Question: How to change text position for different button states?
On image you can see how its look like now:

'''
<?xml version="1.0" encoding="utf-8"?>
<selector xmlns:android="http://schemas.android.com/apk/res/android" >
<item android:state_pressed="true">
<layer-list xmlns:android="http://schemas.android.com/apk/res/android">
<item android:top="4dp">
<shape android:shape="rectangle">
<solid android:color="#DCDBDB" />
<corners android:radius="7dp" />
<stroke android:width="1dp" android:color="#B1B1B1"/>
</shape>
</item>
<item android:bottom="4.5dp" android:left="1.5dp" android:right="1.5dp" android:top="5.5dp">
<shape android:shape="rectangle" android:gravity="bottom">
<solid android:color="#F2F1F1" />
<corners android:radius="6dp" />
<stroke android:width="1dp" android:color="#FFFFFF"/>
</shape>
</item>
</layer-list>
</item>
<item>
<layer-list xmlns:android="http://schemas.android.com/apk/res/android">
<item>
<shape android:shape="rectangle">
<solid android:color="#DCDBDB" />
<corners android:radius="7dp" />
<stroke android:width="1dp" android:color="#B1B1B1"/>
</shape>
</item>
<item android:bottom="8.5dp" android:left="1.5dp" android:right="1.5dp" android:top="1.5dp">
<shape android:shape="rectangle">
<solid android:color="#F2F1F1" />
<corners android:radius="6dp" />
<stroke android:width="1dp" android:color="#FFFFFF"/>
</shape>
</item>
</layer-list>
</item>
</selector>
'''
Few days ago I asked similar question - <URL>.
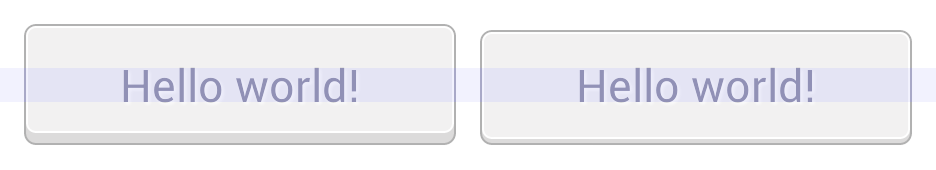
Answer: You will need to create a custom 'Button' and override the methods for changing it's state in order to customize it's gravity based on the current state.
For example here is the code for a custom 'Button' whose text will jump to the bottom when it is pressed:
'''
public class VariableGravityButton extends Button {
public VariableGravityButton(Context context) {
super(context);
}
public VariableGravityButton(Context context, AttributeSet attrs) {
super(context, attrs);
}
public VariableGravityButton(Context context, AttributeSet attrs,
int defStyle) {
super(context, attrs, defStyle);
}
@Override
public void setPressed(boolean pressed) {
if (pressed != isPressed()) {
setGravity(pressed ? Gravity.CENTER_HORIZONTAL |
Gravity.BOTTOM : Gravity.CENTER);
}
super.setPressed(pressed);
}
}
'''